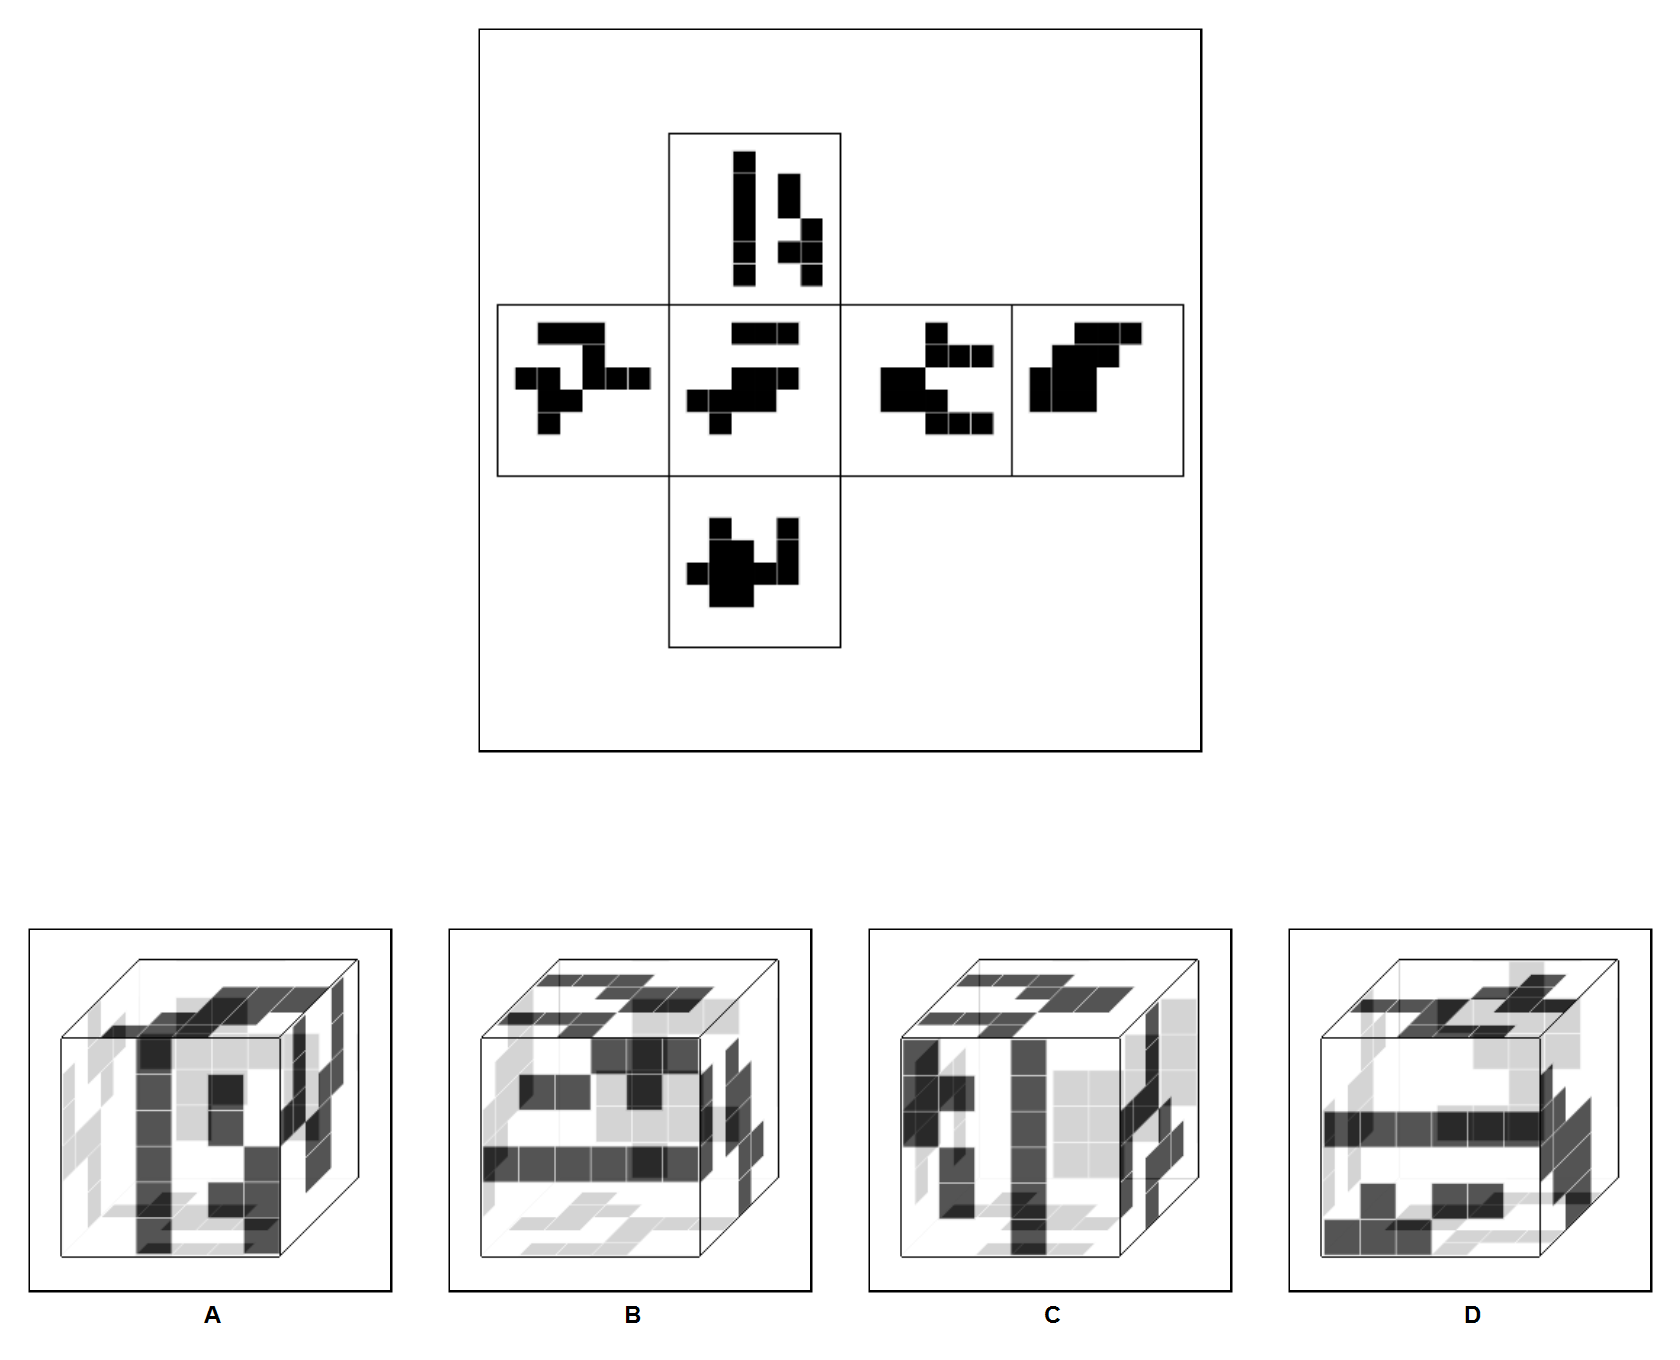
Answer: C